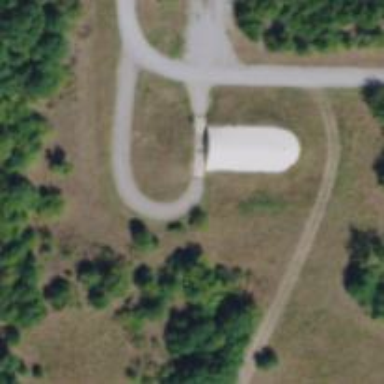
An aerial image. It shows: Military bunker.